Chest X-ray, AP view. Patient: 45 years old, sex F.
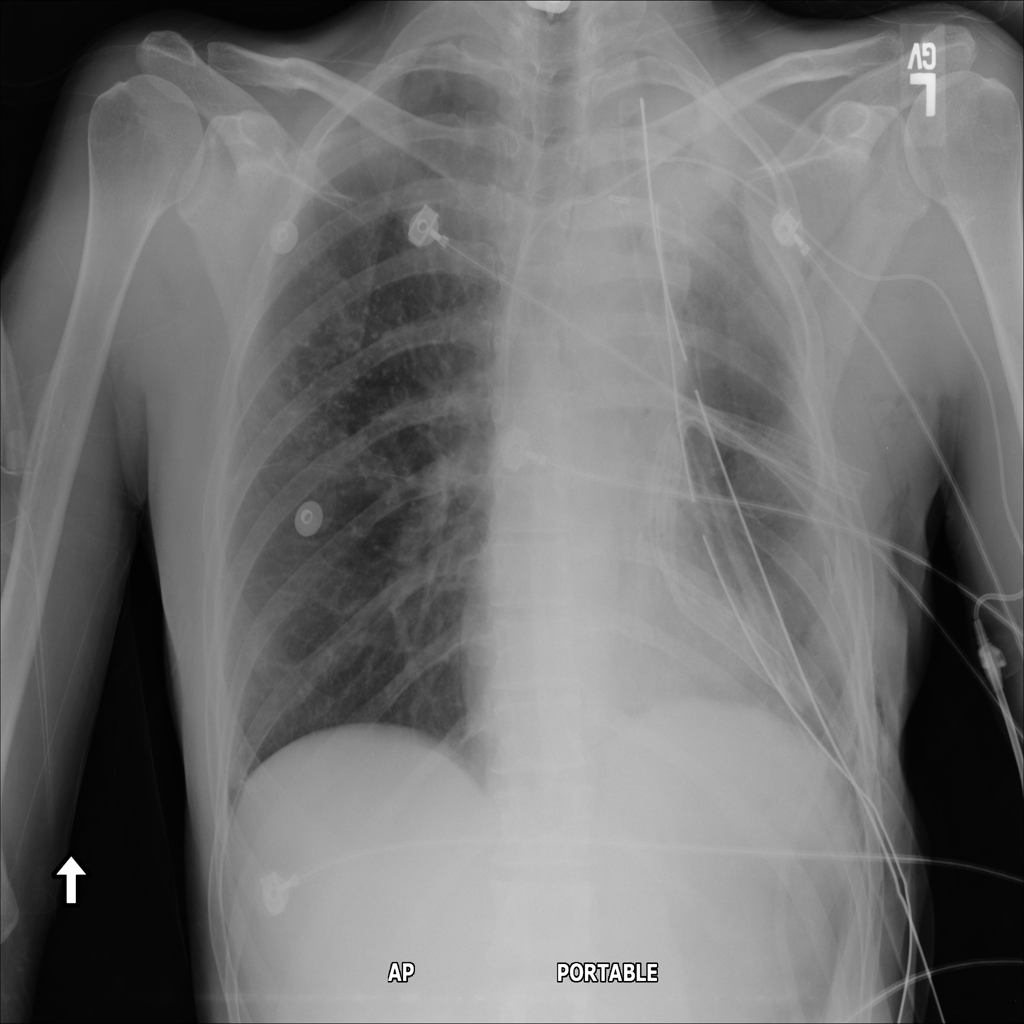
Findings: No Finding